Field crop: maize
Growth stage: 2
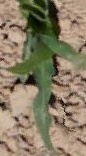
Species: maize